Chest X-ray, PA view. Patient: 60 years old, sex F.
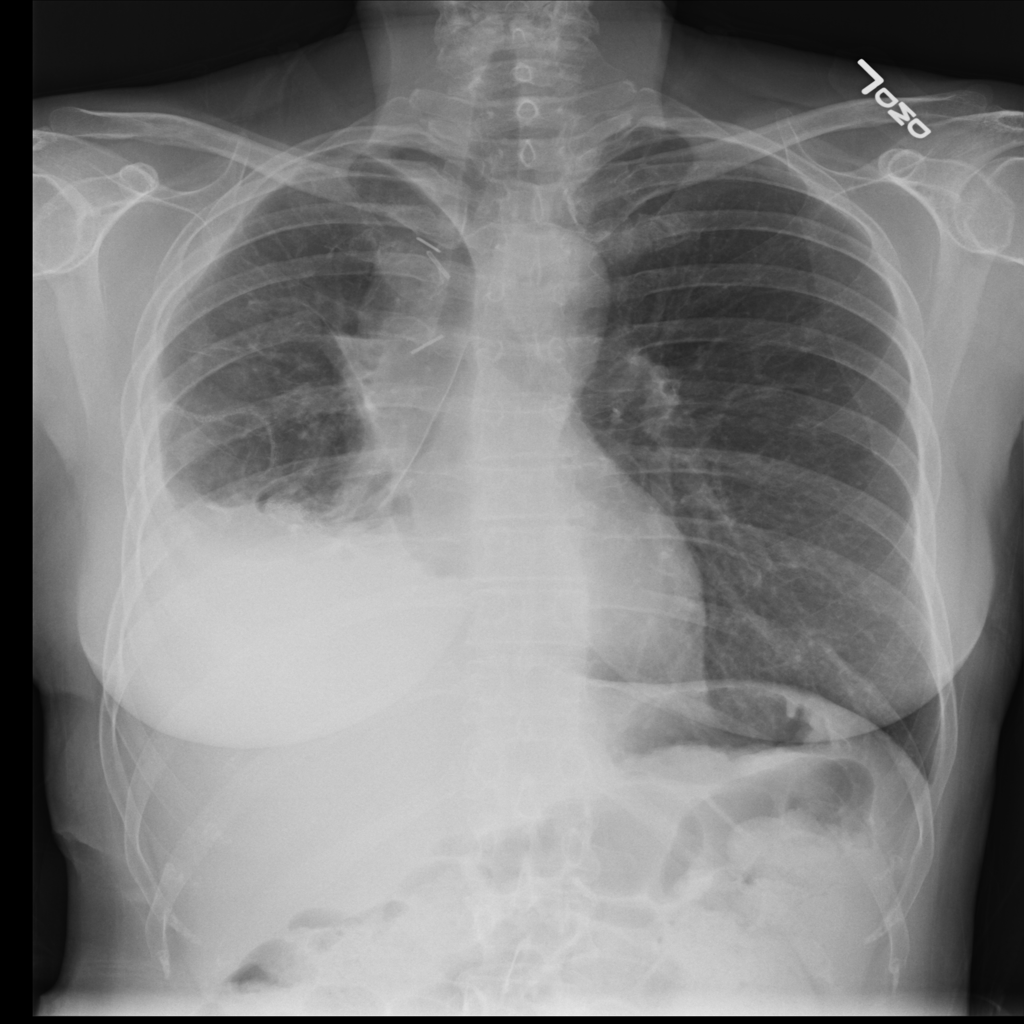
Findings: Effusion, Pneumothorax